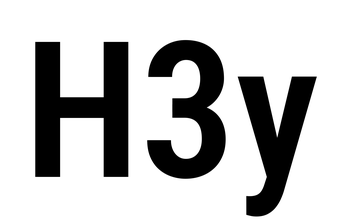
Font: Roboto_Condensed_SemiBold